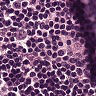
Metastatic tissue present: no